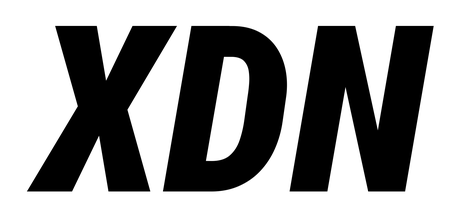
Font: Roboto-Italic_Condensed_Black_Italic